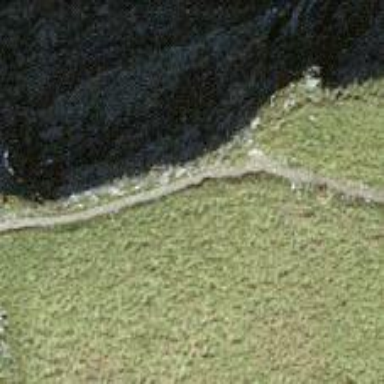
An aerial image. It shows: Path on the ground.